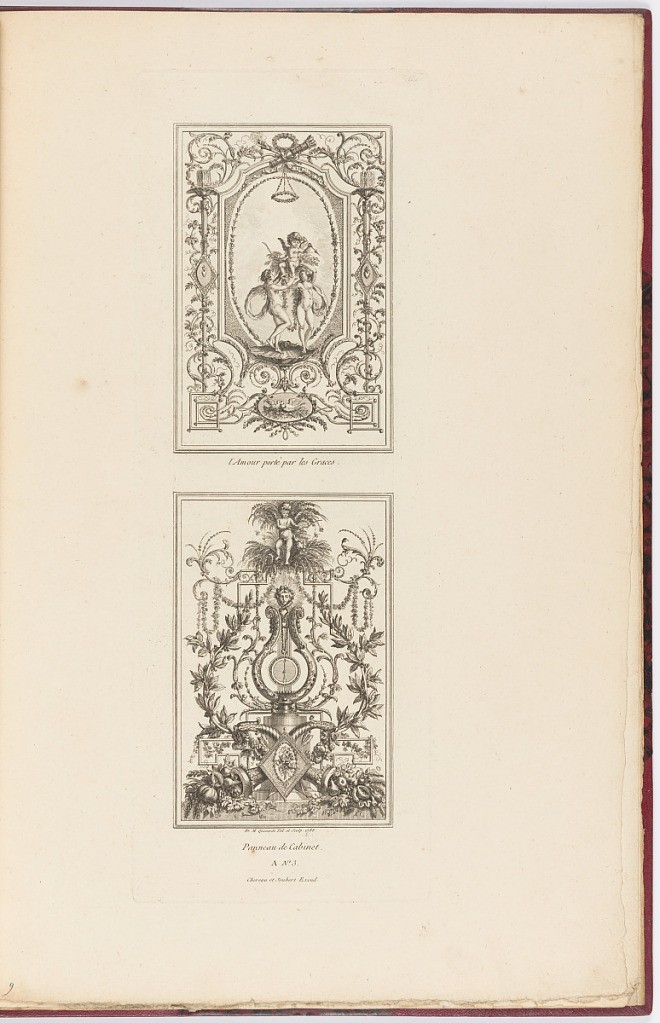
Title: Panneau de Cabinet
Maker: François Marie Isidore Queverdo, 1748 - 1797
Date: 1788
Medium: Etching and engraving on paper
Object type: Print
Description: Two designs for decorative paneling featuring arabesque motifs, scrolling leaves, putti, fountains, trophies, shells, birds, torches, quiver of arrows, festoons of leaves, flaming hearts, cornucopia, fruit, a clock in the shape of a lyre, and the head of Apollo. The upper design features a vignette with two nude female figures holding up a winged putto (the figure of Love carried by the Muses). The plate is signed, numbered, and dated.